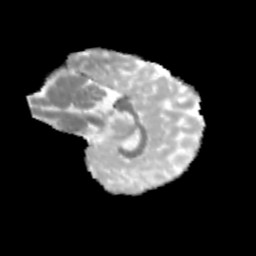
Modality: MD
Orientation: sagittal
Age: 9
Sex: female
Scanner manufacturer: siemens
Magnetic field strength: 3 T
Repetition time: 3.8 s
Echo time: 0.07 s